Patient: sex M, age 25
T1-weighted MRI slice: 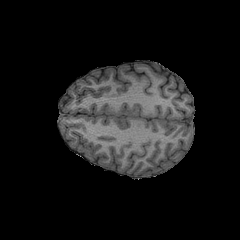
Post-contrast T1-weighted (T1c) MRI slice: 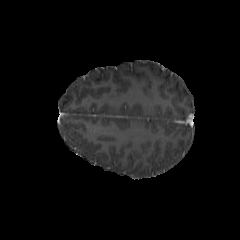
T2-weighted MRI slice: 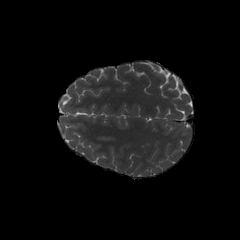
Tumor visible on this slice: no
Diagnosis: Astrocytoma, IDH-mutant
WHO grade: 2